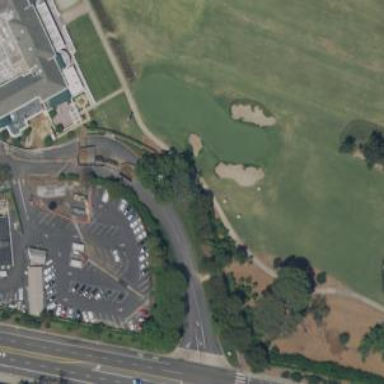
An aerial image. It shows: Footway that resembles golf path.